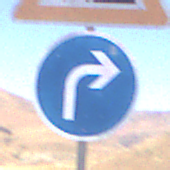
Verkehrszeichen: VorgeschriebeneFahrtrichtungRechts
Zusatzzeichen oben: Arbeitsstelle
Umgebung: Outdoor, Nature
Tageszeit: MorningAfternoon
Wetter: Clear
Licht: Natural
Jahreszeit: NotSpecified
Kontrast: HighContrast